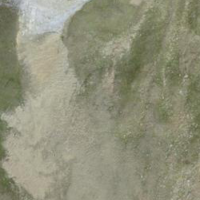
EUNIS habitat code: 31
Species observed at this site:
Gentiana bavarica